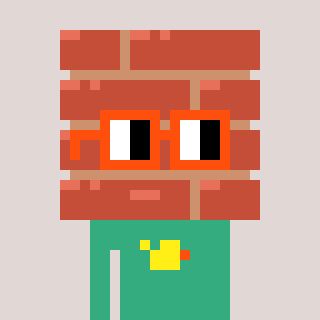
a pixel art character with square orange glasses, a wall-shaped head and a teal-colored body on a warm background